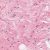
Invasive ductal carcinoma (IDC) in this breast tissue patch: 0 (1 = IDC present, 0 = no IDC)